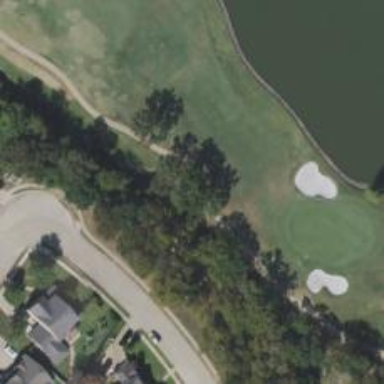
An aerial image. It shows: Path for both roads and golfers.